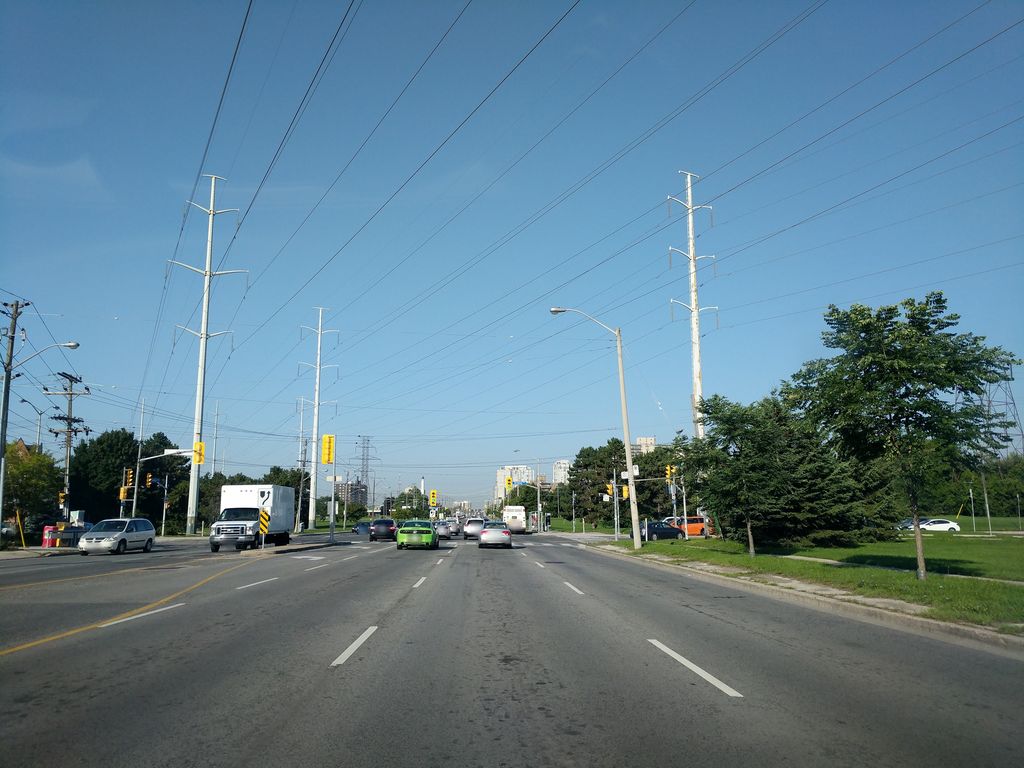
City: toronto